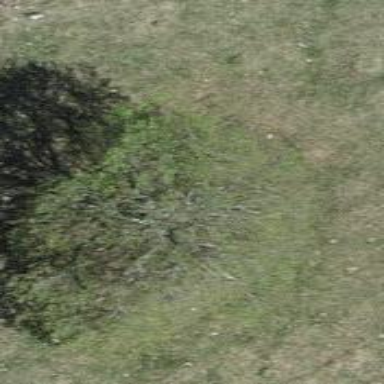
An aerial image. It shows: Deciduous broadleaved tree.